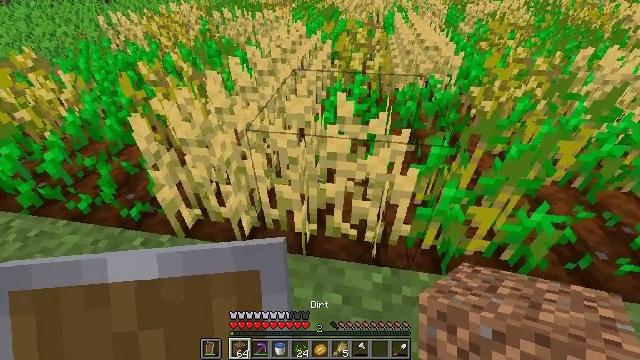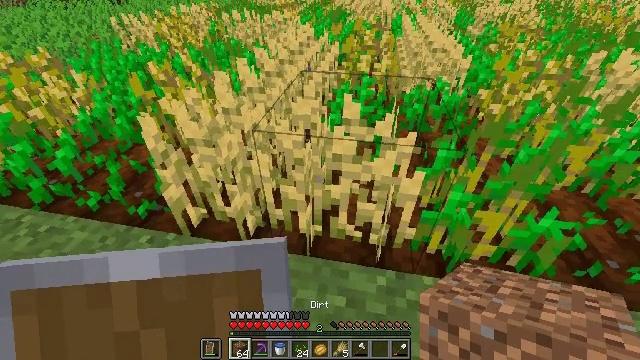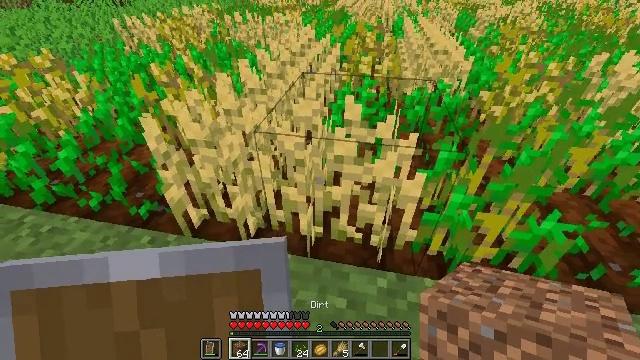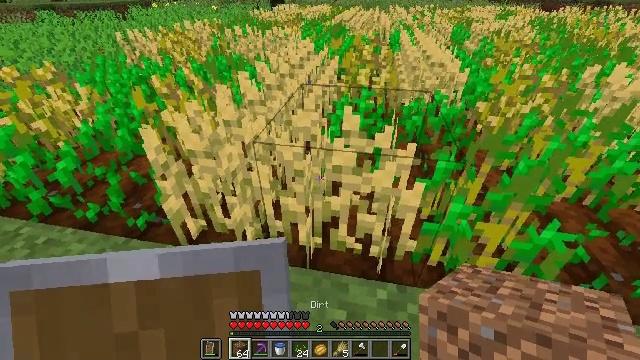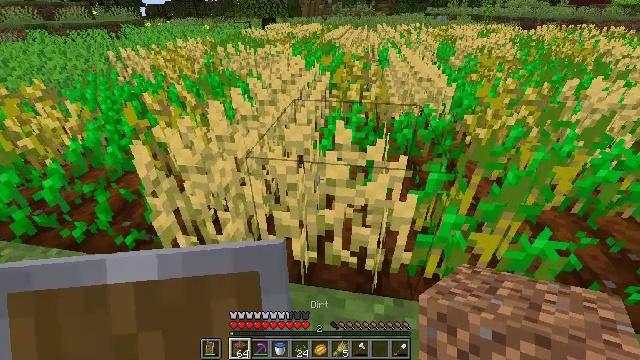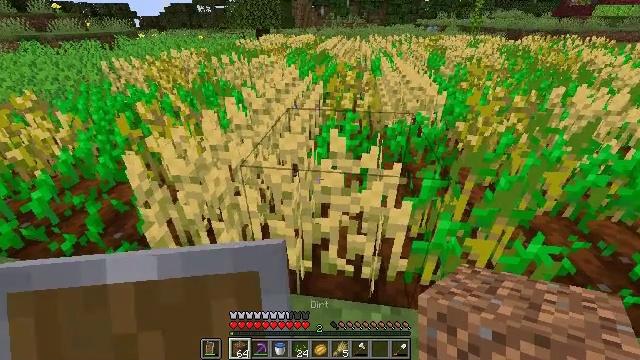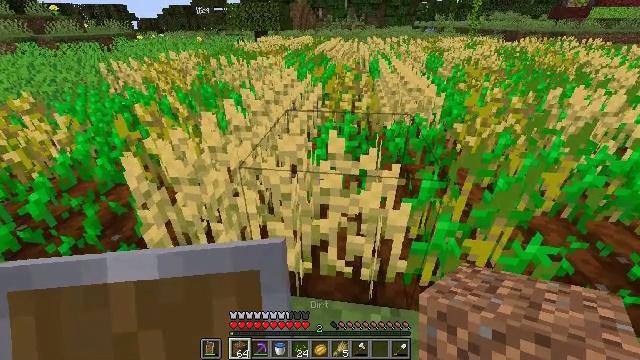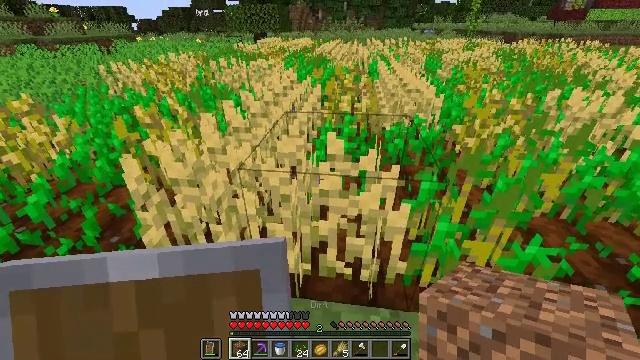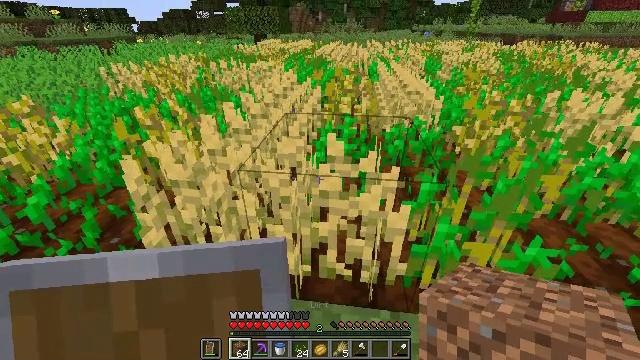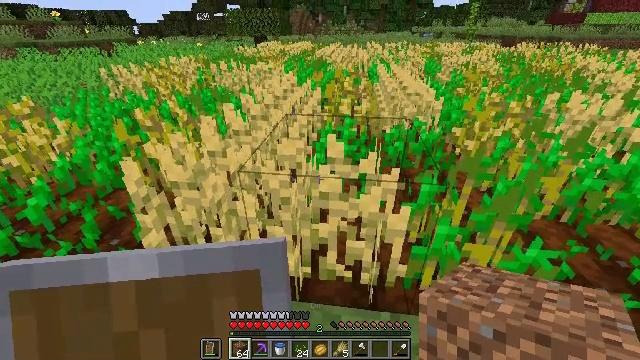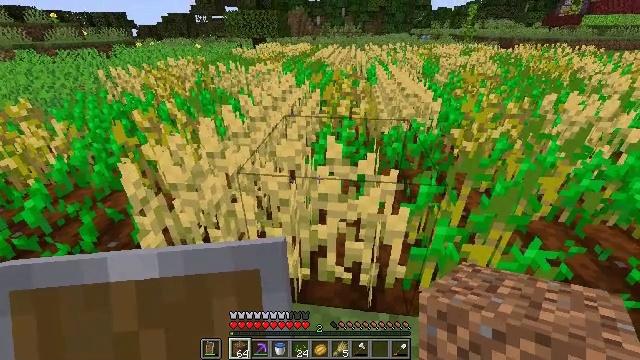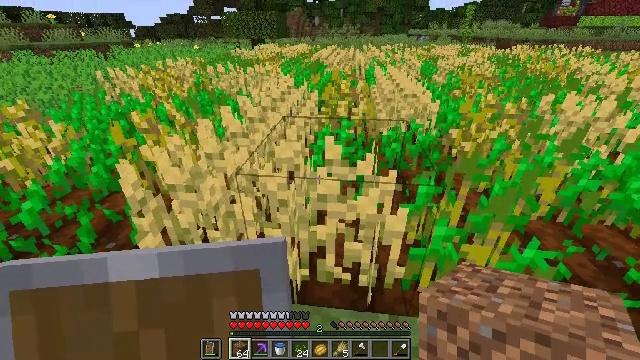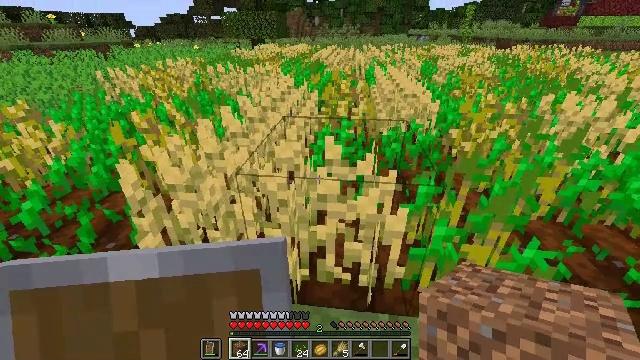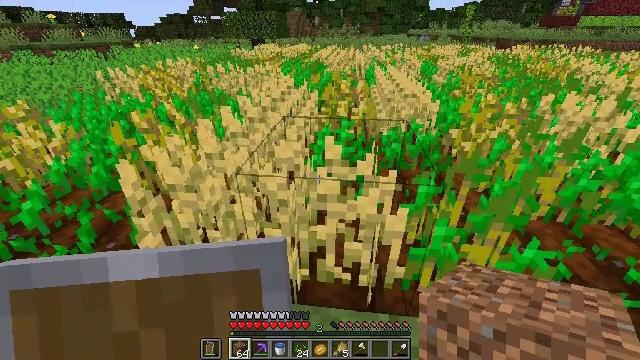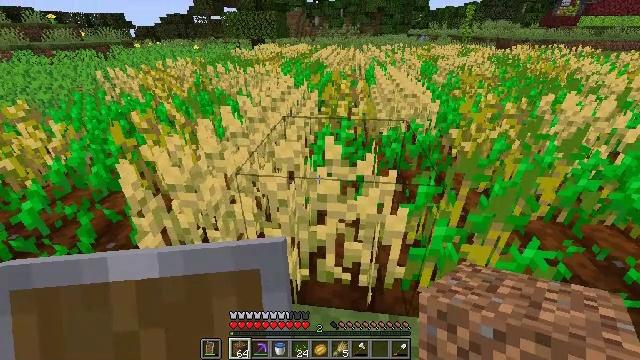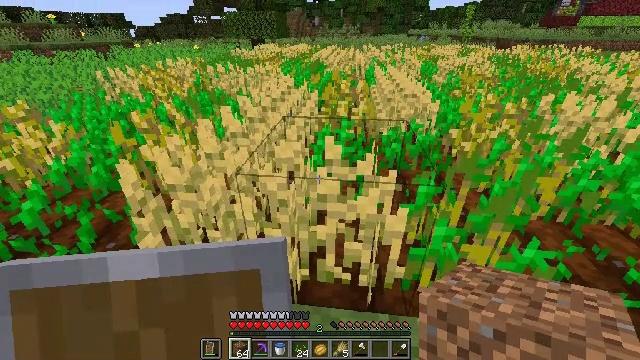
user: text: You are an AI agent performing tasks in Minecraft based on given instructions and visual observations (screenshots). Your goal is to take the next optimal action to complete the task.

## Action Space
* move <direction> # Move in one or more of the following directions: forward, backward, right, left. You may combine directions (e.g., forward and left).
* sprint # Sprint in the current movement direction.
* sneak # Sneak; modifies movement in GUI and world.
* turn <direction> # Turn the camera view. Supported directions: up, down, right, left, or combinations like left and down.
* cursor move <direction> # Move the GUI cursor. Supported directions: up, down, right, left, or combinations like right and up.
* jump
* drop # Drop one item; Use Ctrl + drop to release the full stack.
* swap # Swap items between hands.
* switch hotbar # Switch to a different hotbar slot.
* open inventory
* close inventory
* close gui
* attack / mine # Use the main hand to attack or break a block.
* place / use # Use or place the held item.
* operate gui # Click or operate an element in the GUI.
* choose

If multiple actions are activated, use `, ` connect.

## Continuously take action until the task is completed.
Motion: motion action
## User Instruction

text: Destroy the wheat to collect it.
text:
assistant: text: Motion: turn left
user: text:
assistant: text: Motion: no_op
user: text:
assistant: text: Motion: turn up
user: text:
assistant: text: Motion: turn right and up
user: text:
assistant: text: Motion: turn right and up
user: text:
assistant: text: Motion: no_op
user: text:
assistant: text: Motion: no_op
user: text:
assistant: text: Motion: no_op
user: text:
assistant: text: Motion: no_op
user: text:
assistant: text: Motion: no_op
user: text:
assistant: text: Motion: no_op
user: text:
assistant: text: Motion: no_op
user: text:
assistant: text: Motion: no_op
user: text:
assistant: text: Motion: no_op
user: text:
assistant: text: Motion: no_op
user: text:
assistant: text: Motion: no_op
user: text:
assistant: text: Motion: no_op
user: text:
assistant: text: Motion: no_op
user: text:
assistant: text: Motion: no_op
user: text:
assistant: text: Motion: no_op
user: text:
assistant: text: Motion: no_op
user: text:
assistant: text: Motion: no_op
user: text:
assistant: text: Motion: no_op
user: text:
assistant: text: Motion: no_op
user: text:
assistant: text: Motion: no_op
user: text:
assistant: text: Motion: no_op
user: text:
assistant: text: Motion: no_op
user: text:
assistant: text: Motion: no_op
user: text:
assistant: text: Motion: no_op
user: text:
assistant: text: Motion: no_op